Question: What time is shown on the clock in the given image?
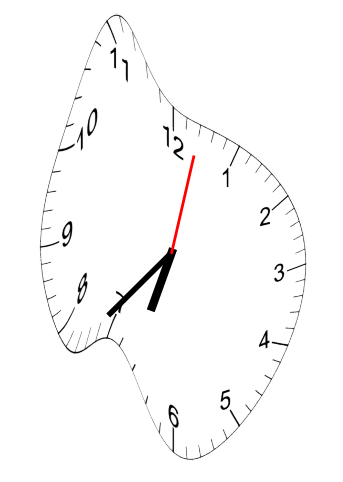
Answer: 06:37:02